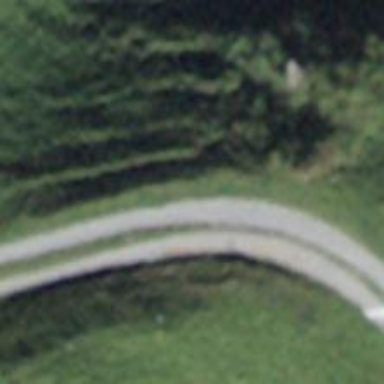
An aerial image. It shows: Well-maintained track road with grade 1 tracktype.